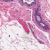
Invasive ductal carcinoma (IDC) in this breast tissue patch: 0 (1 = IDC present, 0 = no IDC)